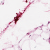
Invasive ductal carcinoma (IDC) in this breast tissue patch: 0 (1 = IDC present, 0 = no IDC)